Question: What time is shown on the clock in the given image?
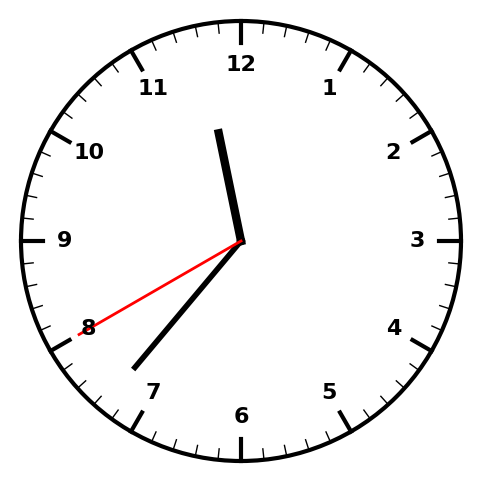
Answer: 11:36:40